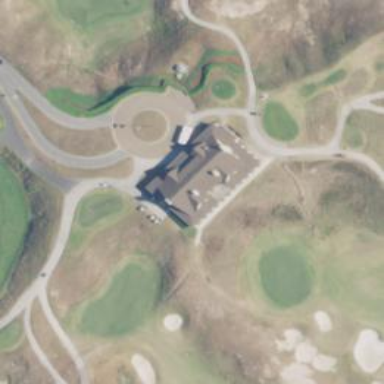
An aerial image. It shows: Service road designated as golf cart path.